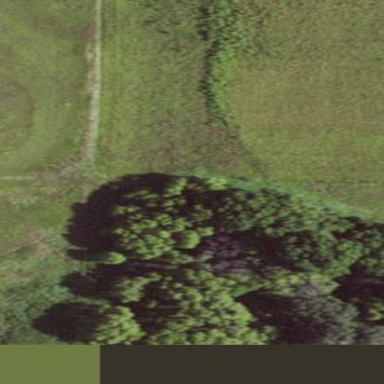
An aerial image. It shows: Forest with mixed leaf types and cycles.